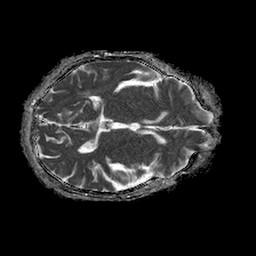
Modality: ADC
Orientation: axial
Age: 61
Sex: female
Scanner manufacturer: philips
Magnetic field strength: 1.5 T
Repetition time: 4.6 s
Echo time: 0.08517 s